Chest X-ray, AP view. Patient: 55 years old, sex M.
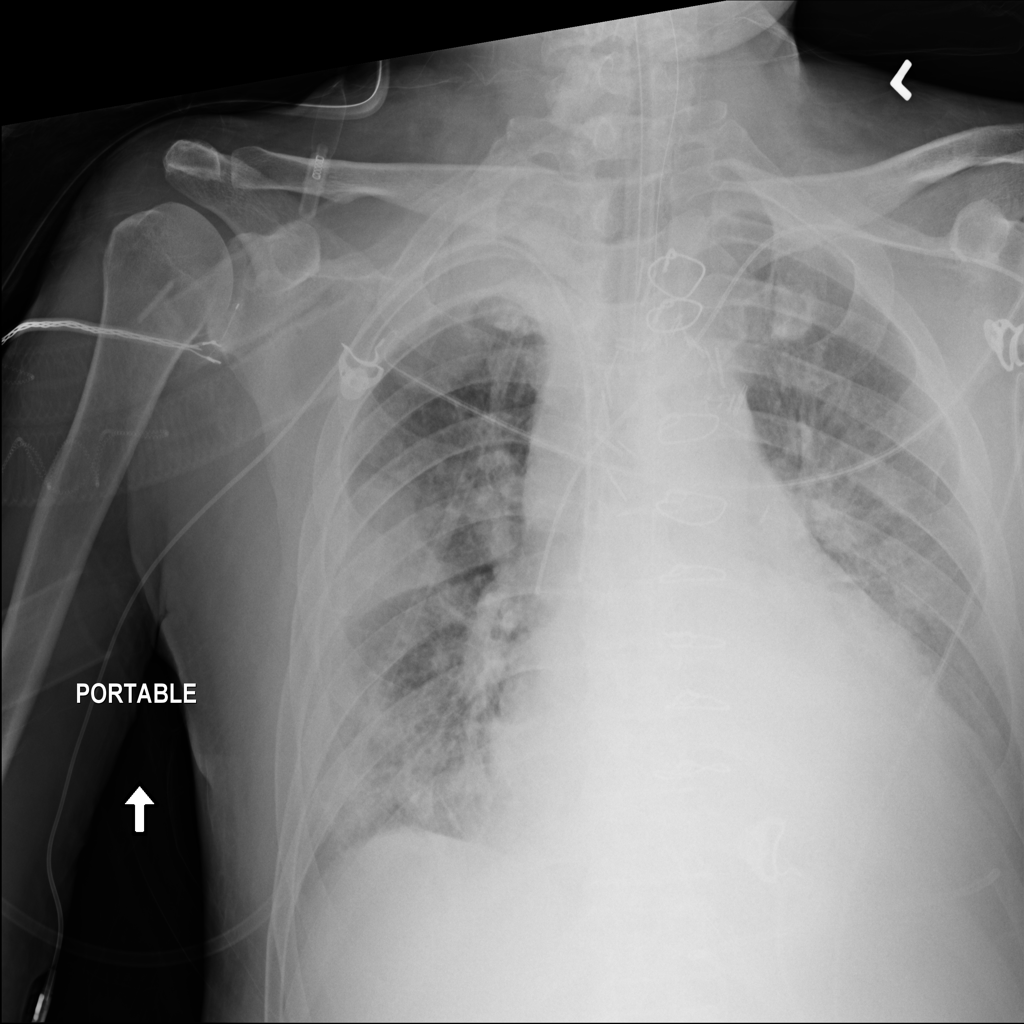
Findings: Atelectasis, Effusion, Infiltration, Pleural_Thickening